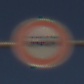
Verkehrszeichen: VerbotKraftomnibusse
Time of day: MorningAfternoon
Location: Outdoor (Nature)
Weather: PartlyCloudy
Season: NotSpecified
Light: Natural